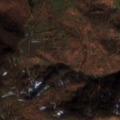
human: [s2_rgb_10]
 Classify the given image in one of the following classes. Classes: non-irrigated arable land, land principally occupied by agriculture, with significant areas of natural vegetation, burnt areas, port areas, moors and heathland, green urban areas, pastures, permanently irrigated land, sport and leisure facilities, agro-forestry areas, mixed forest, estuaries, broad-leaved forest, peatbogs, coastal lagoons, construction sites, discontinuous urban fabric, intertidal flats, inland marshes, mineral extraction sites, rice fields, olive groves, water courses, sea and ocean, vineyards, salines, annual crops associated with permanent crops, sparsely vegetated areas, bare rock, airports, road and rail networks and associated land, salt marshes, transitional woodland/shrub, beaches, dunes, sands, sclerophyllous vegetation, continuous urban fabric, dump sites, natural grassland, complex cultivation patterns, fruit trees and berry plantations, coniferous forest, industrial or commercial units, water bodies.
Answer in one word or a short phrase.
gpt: broad-leaved forest, transitional woodland/shrub